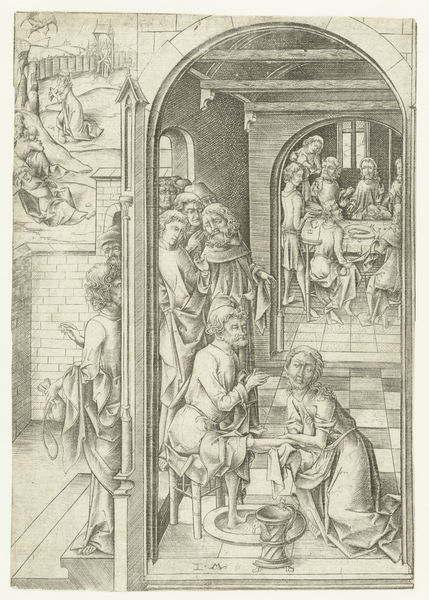
Titel: De voetwassing
Künstler: Israhel van Meckenem
Standort: Amsterdam
Institution: Rijksmuseum
Schlagwörter: mann, frauen, menschen, stadt, frau, männer, raum, säule, tisch, zeichnung, zimmer, fest, schale, interieur, krug, beine, bogen, mauer, graphik, füsse, rundbogen, essen, tor, fuss, geld, druck, stich, säckchen, arkaden, stadtmauer, abendmahl, jünger, apostel, fusswaschung, wschen, fuss waschen, staddtmauer